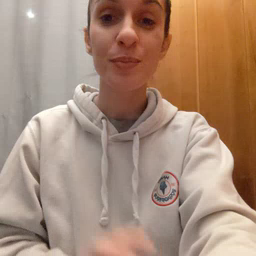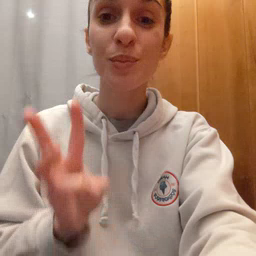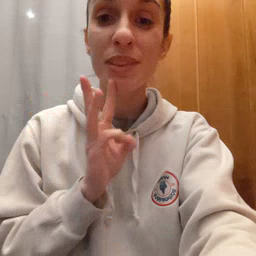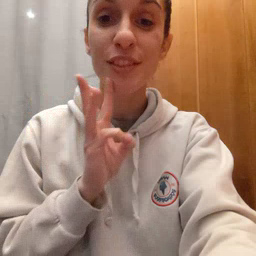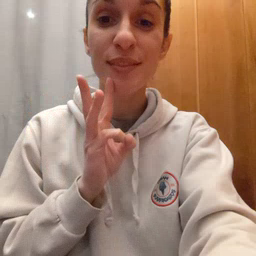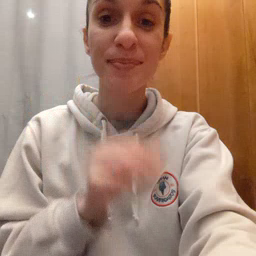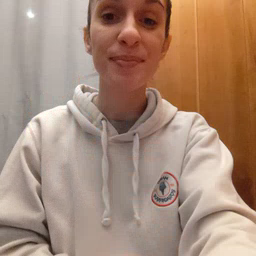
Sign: water